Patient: sex F, age 26
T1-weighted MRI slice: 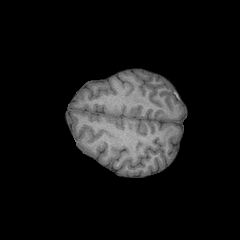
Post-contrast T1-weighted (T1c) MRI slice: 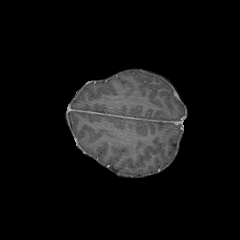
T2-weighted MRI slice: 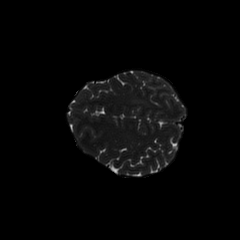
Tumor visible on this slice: yes
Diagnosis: Glioblastoma, IDH-wildtype
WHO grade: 4